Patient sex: F
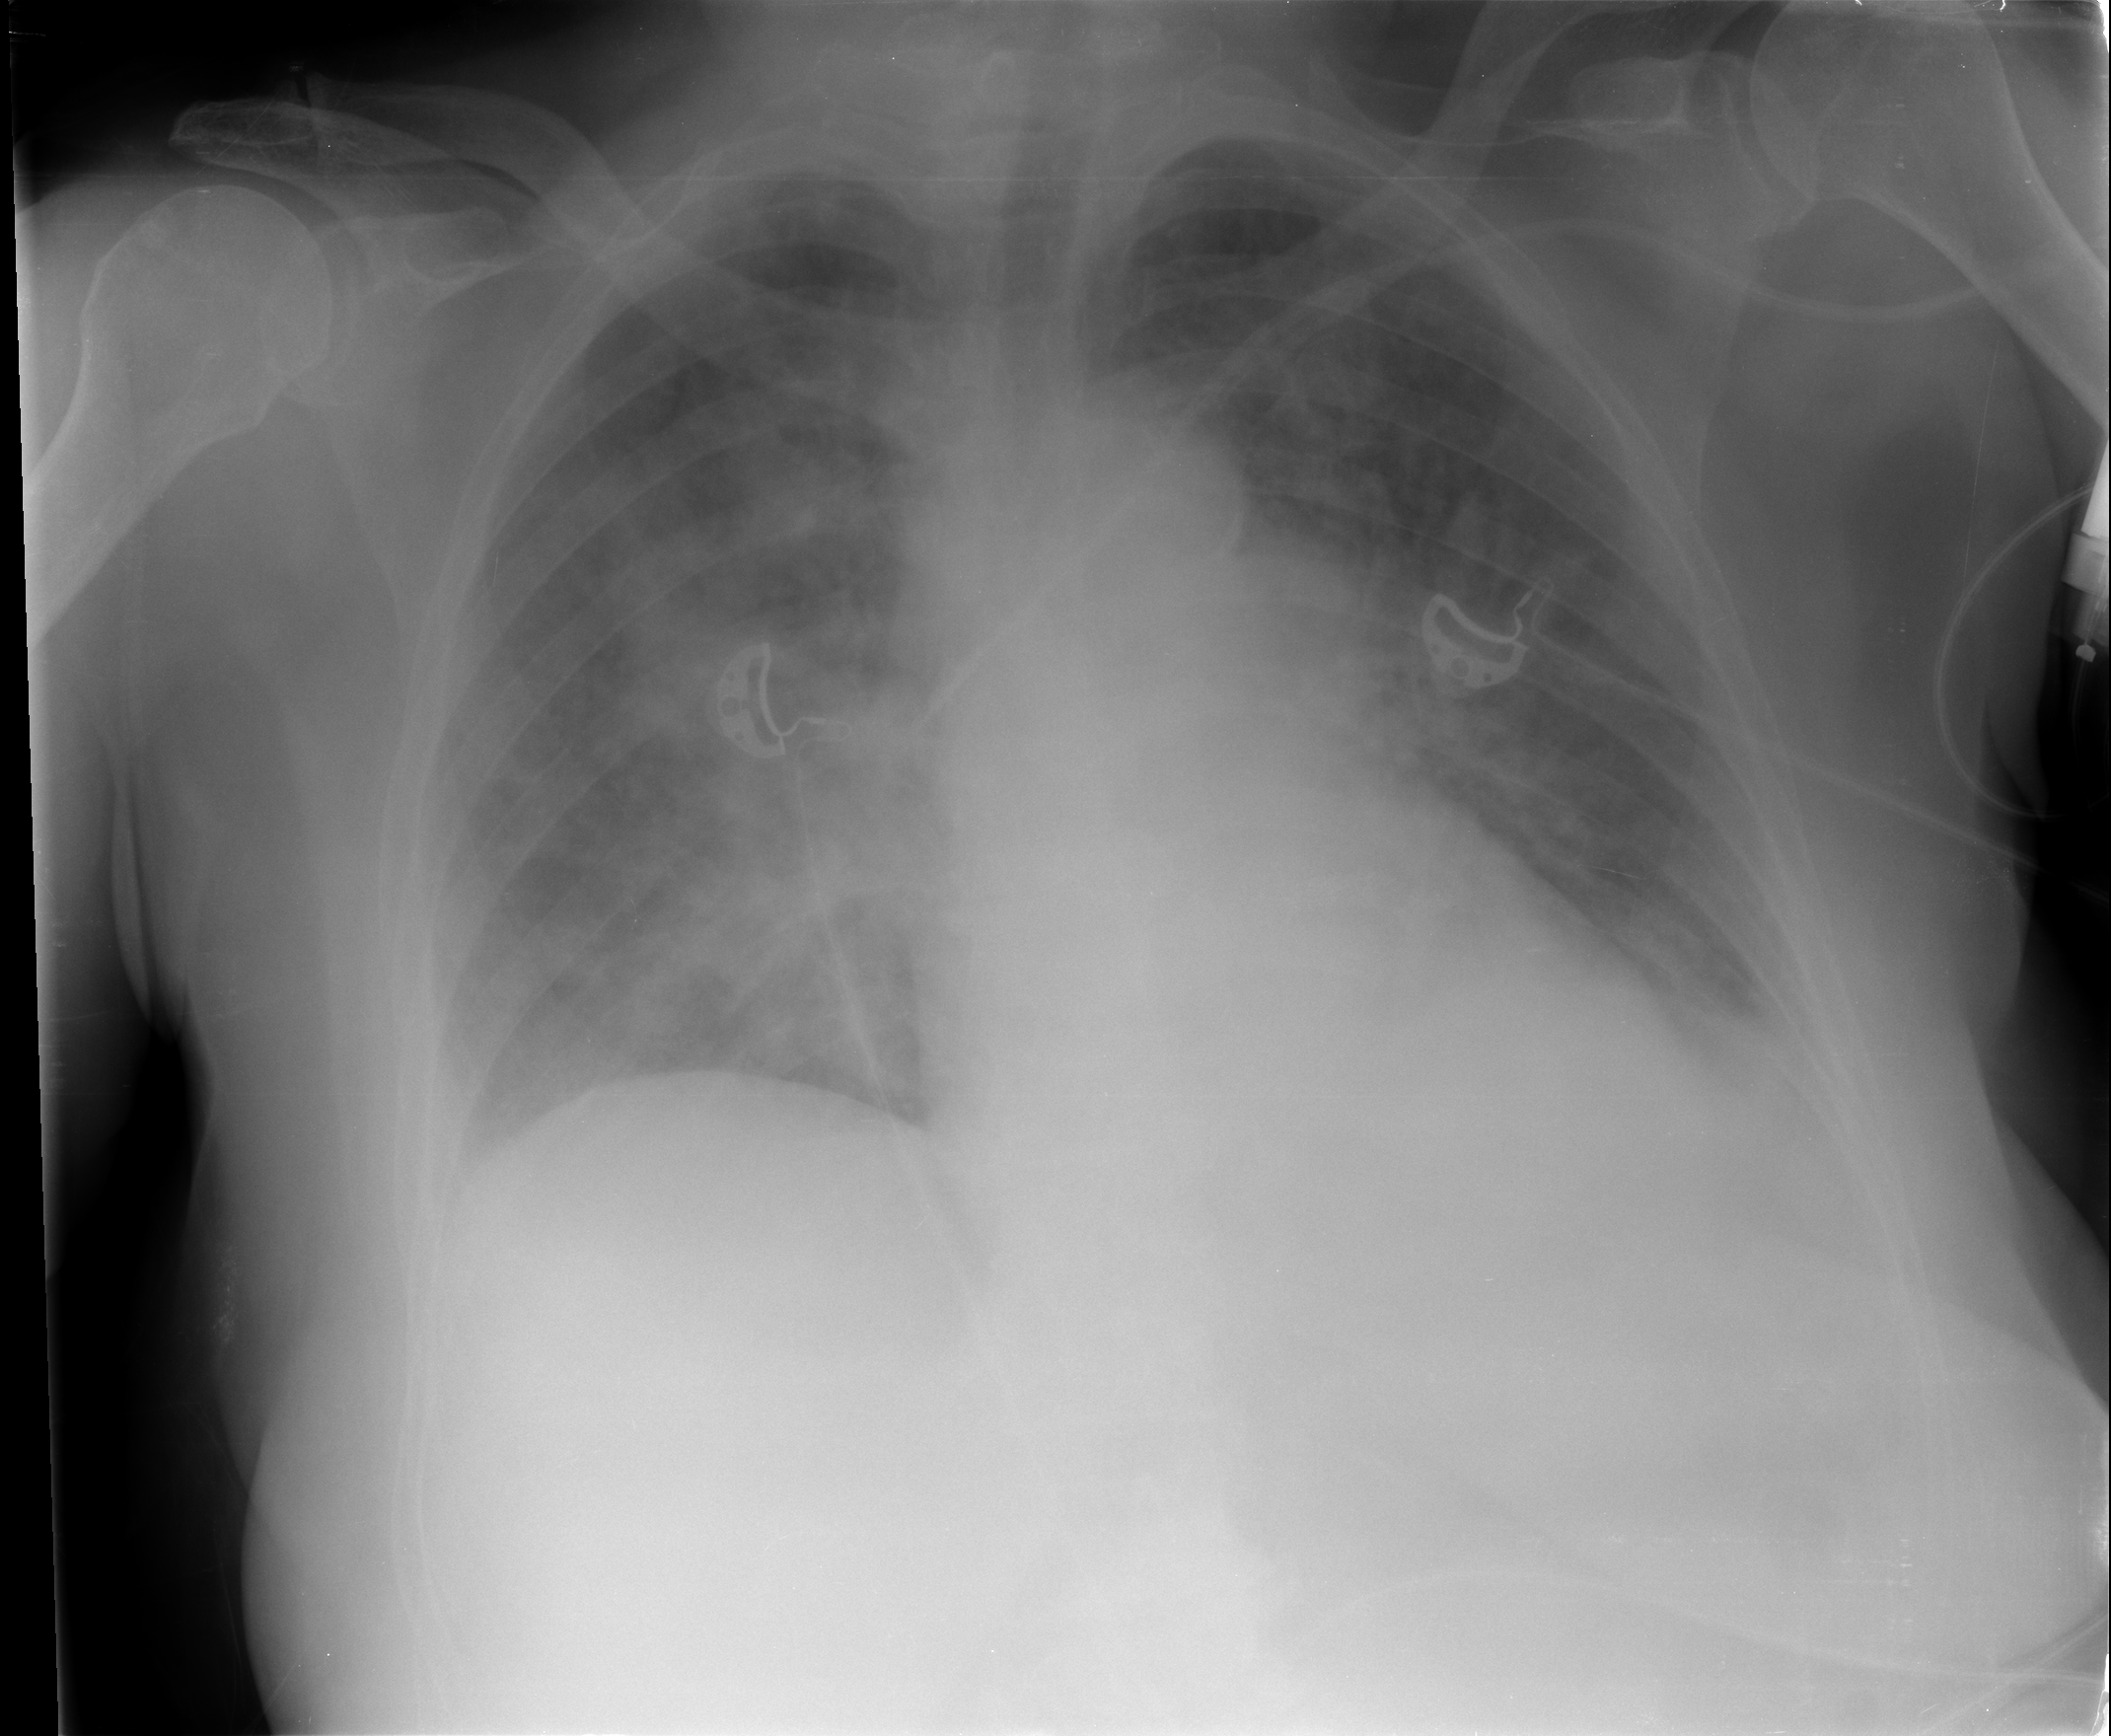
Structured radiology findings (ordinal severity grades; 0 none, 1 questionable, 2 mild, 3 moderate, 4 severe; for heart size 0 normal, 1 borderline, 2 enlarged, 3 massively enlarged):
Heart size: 0
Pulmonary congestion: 3
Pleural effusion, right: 2
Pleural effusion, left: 2
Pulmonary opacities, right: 3
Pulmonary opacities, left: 2
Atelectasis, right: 2
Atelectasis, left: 2